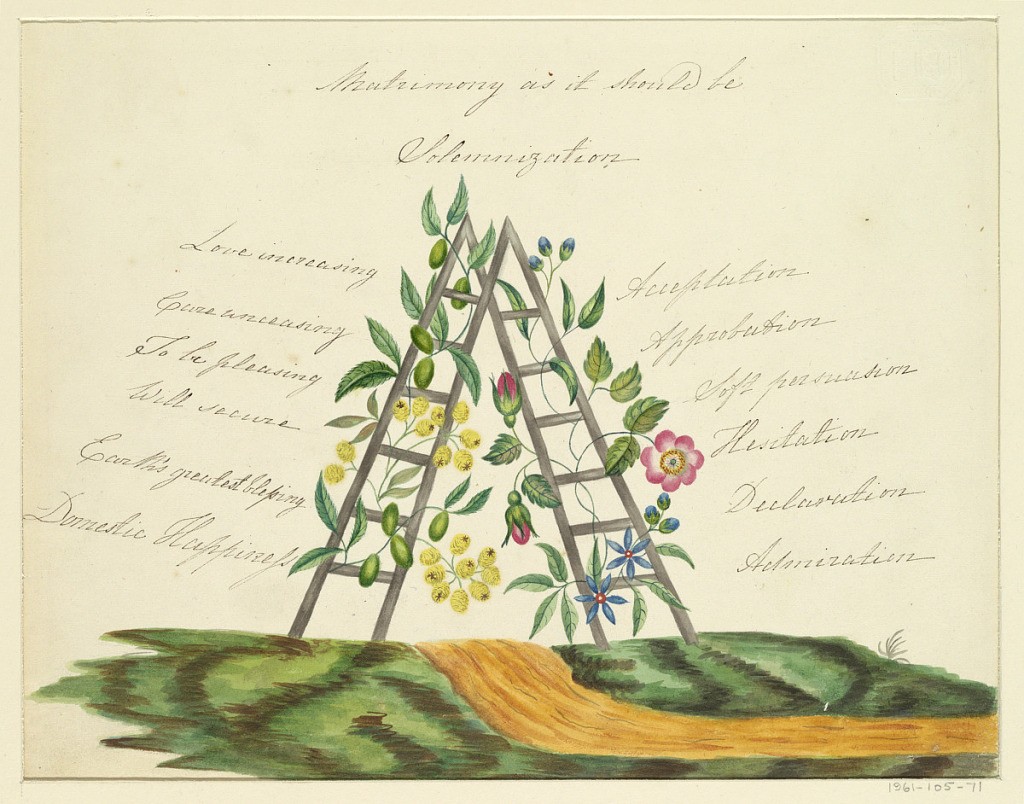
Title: Marriage Good Wishes
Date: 1830–1835
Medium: Brush and watercolor on paper
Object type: Greeting Card
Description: Two ladders form a rose arbor over a path. Inscribed at top: "Matrimony as it should be". At top of ladder: "Solemnization"; at left: "Love increasing, care unceasing, to be pleasing, will secure Earth's greatest blessing, Domestic happiness". At right:" Acceptation, Approbation, Soft persuasion, Hesitation, Declaration, Admiration".